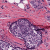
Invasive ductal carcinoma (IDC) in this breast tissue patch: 0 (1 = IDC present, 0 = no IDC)